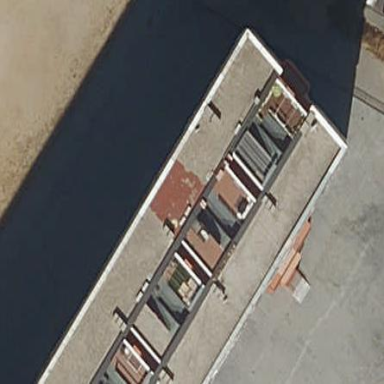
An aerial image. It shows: Part of building.